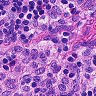
Metastatic tissue present: no